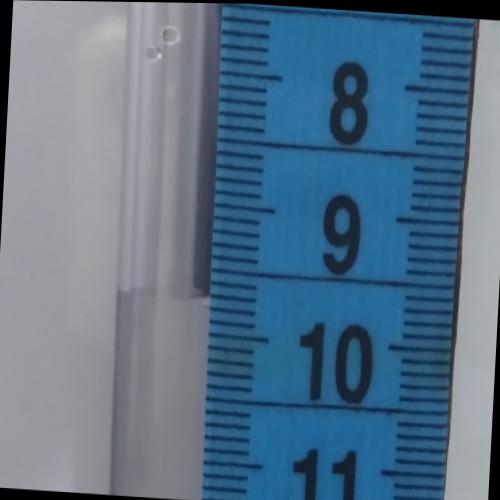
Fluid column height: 9.7 cm